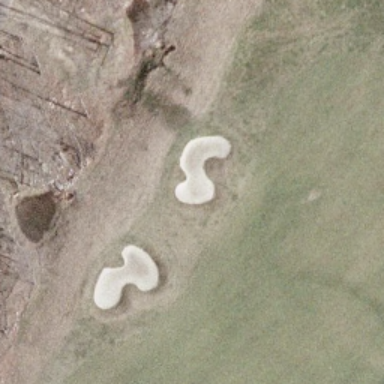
This is a part of a golf course with turfs and some bunkers and trees .